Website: slack
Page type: stored-credit-cards
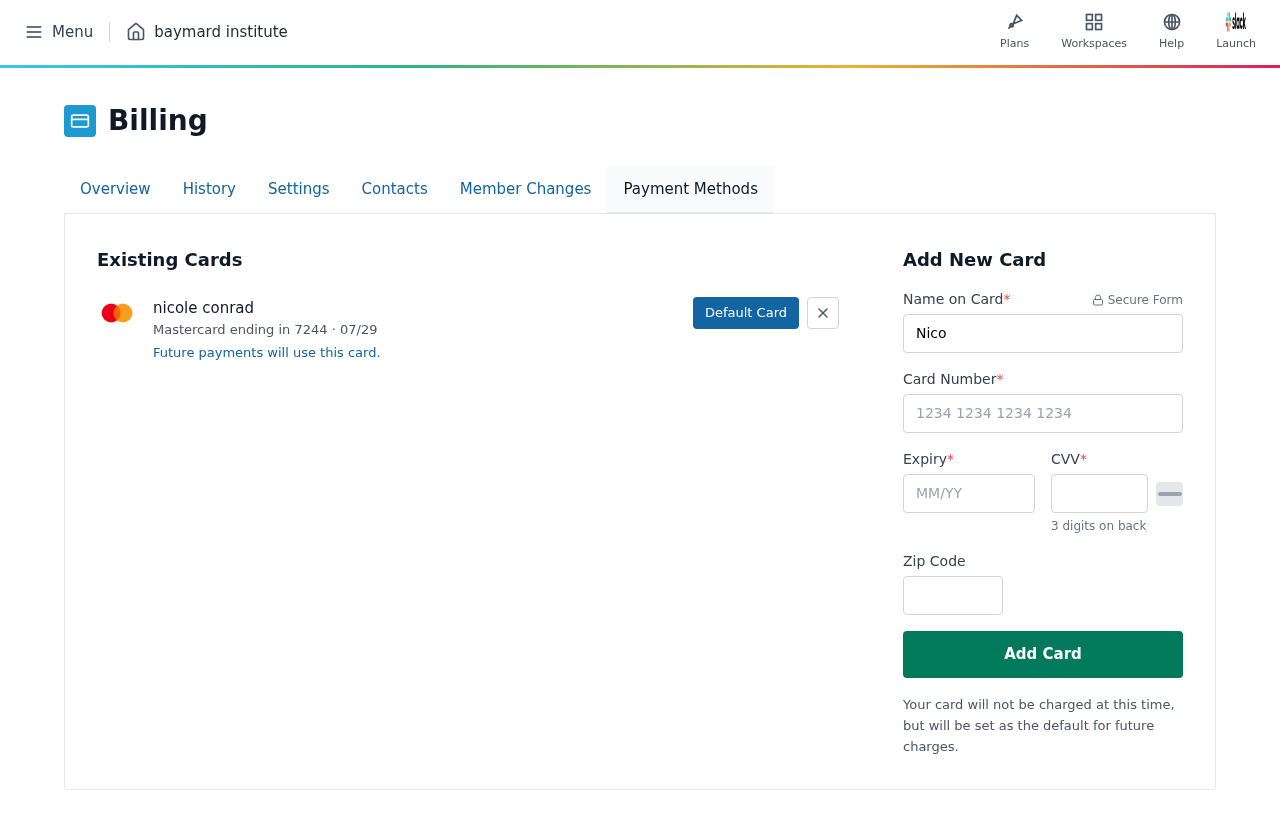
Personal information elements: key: PII_CARD_CVV
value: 208
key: PII_CARD_EXPIRY
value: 07/29
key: PII_CARD_EXPIRY_MONTH
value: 07
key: PII_CARD_EXPIRY_YEAR
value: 29
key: PII_CARD_LAST4
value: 7244
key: PII_CARD_NUMBER
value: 2470 5924 7120 7244
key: PII_CARD_TYPE
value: Mastercard
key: PII_FULLNAME
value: nicole conrad
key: PII_FULLNAME
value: Nicole Conrad
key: PII_POSTCODE
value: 65863